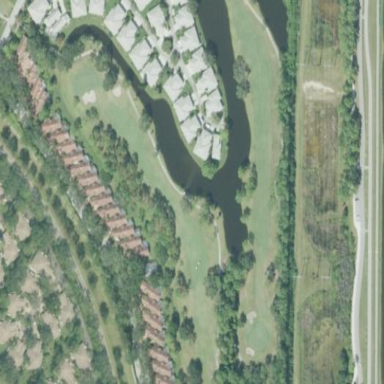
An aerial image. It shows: Golf course surrounded by greenery.